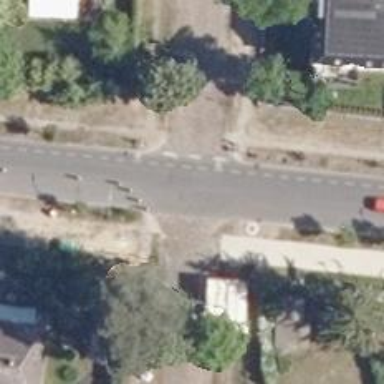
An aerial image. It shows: Tertiary road with asphalt surface. There is cycle lane on the left side.